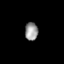
Tissue: prostate
Cell type: Myeloid cells
Senescence score: 0.3397
Nuclear area (px): 228
Mean DAPI intensity: 152.61